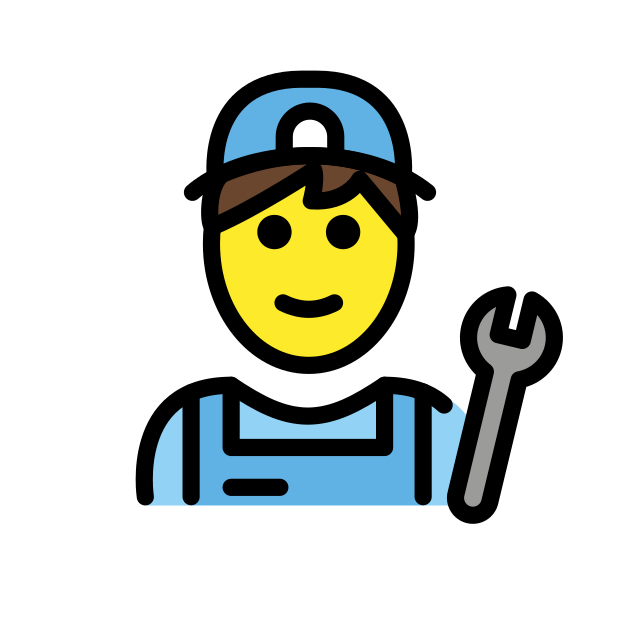
mechanic